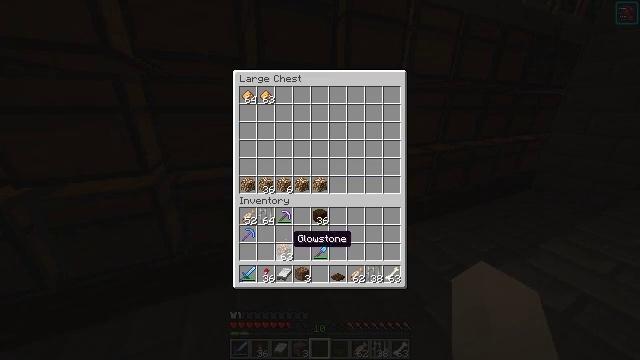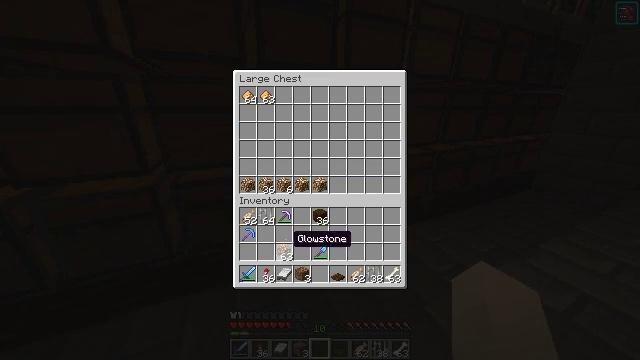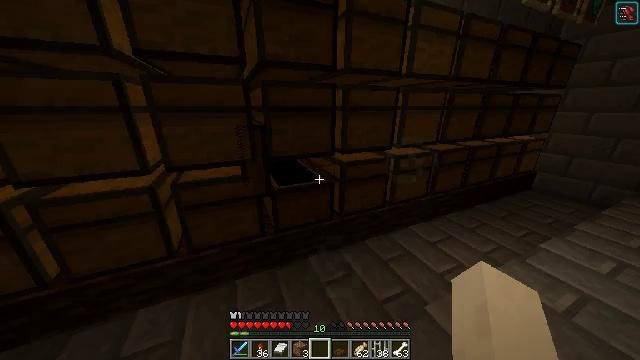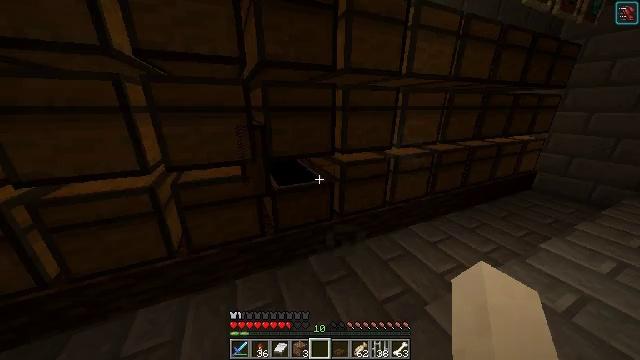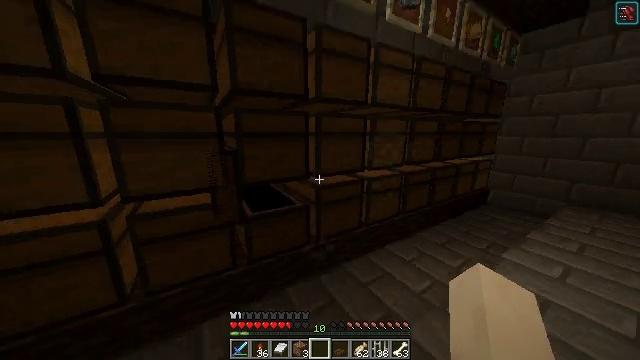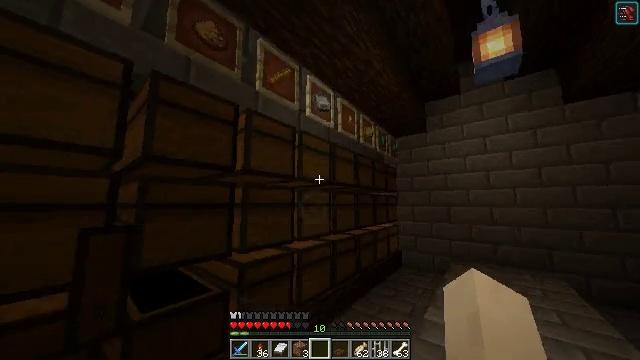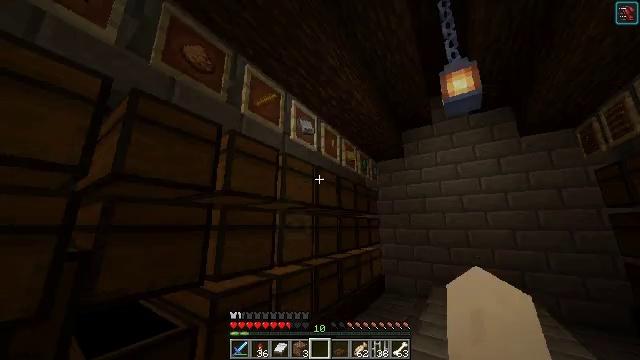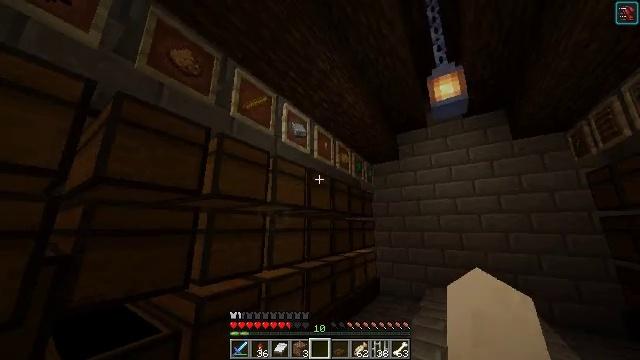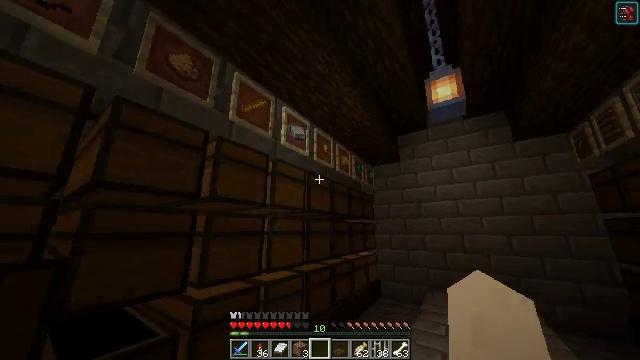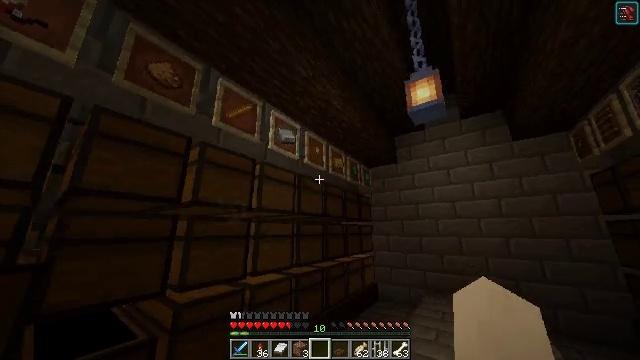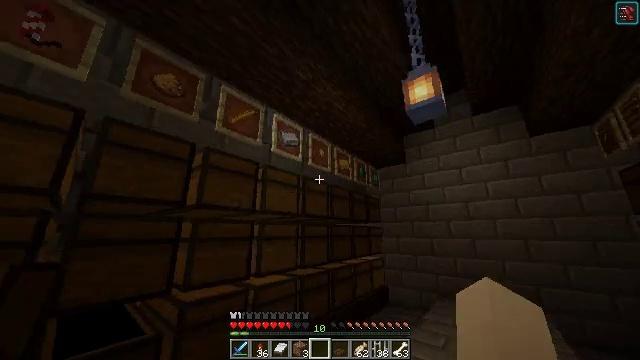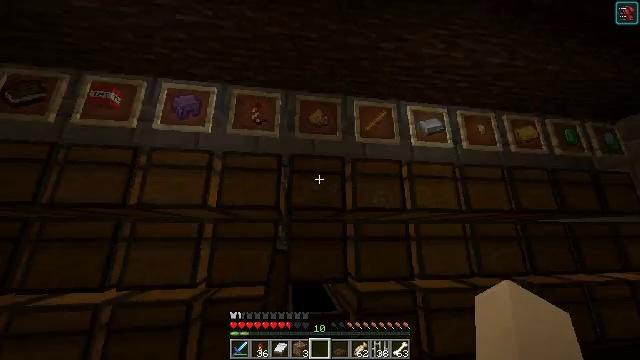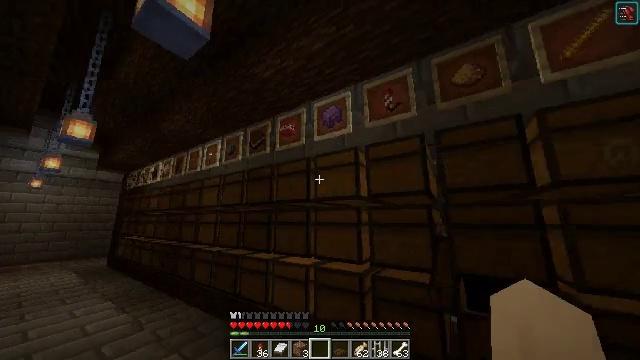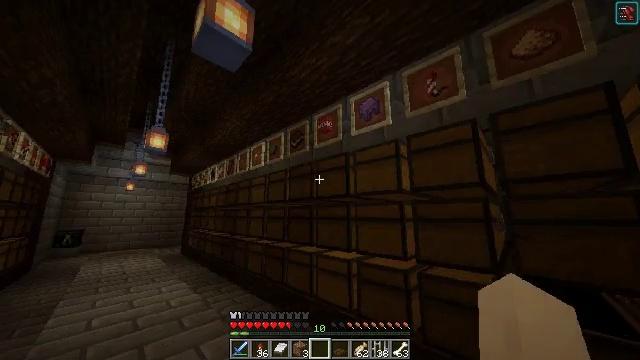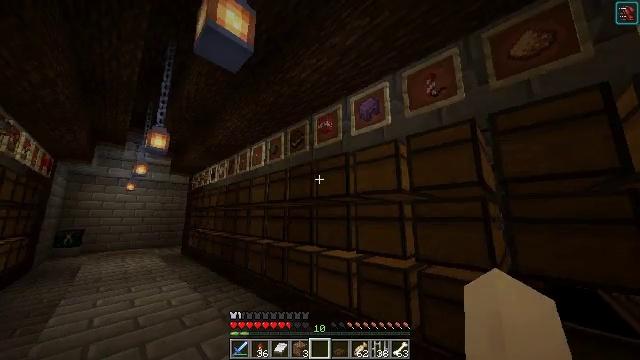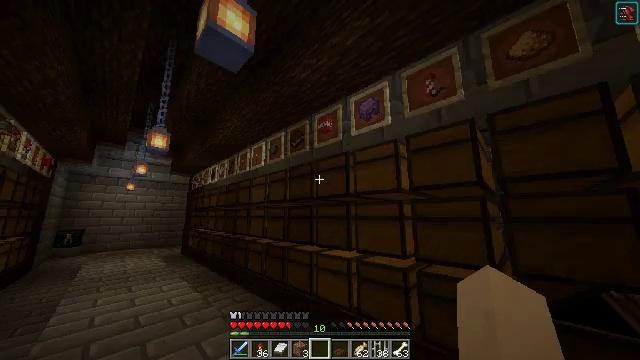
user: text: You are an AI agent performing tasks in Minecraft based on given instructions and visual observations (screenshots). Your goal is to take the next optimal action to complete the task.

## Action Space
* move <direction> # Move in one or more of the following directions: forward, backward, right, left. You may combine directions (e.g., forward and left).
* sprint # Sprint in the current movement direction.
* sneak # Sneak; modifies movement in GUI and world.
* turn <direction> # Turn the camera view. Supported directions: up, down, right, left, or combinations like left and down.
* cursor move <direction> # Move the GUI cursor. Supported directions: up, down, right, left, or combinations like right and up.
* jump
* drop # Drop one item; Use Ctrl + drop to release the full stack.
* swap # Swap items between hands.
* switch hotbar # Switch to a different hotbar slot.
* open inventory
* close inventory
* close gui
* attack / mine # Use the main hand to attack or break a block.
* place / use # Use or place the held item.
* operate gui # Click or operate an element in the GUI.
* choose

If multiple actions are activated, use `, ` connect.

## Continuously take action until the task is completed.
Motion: motion action
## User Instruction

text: Drop kelp from the inventory.
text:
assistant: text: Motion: no_op
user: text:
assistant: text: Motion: no_op
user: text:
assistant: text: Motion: close gui
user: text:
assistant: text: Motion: turn right and up, open inventory
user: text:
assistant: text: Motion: turn right and up
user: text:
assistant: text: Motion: turn right and up
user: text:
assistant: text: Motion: move right
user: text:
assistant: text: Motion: move right
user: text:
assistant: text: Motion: move right, turn left
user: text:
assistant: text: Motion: turn left
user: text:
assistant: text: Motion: turn left
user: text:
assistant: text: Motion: turn left and down
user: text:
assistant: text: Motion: turn left and down
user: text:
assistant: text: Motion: no_op
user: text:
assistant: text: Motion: no_op
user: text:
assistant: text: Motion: no_op
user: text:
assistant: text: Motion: no_op
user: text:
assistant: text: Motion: no_op
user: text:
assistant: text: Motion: no_op
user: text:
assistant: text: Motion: turn left
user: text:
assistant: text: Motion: turn left and down
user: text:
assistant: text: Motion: move forward, turn left and down
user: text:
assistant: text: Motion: move forward, turn left and down
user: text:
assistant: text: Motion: turn left
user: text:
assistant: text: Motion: move forward, turn left
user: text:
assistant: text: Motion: move forward
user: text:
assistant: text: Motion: move forward
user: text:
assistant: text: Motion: move forward
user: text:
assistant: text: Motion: move forward, turn left
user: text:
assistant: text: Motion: move forward